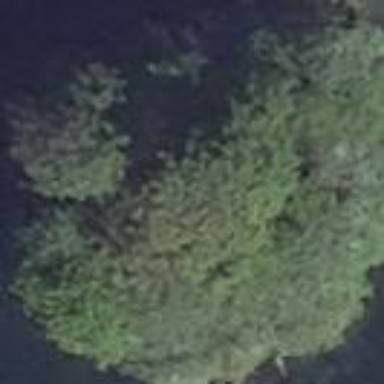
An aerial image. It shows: Forest area.